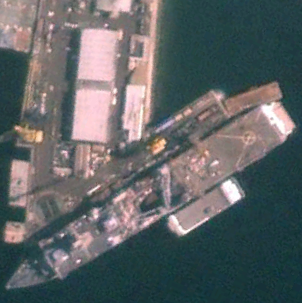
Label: combat